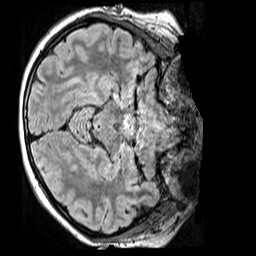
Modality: FLAIR
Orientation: axial
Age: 12
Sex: female
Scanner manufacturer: siemens
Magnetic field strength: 3 T
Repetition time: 5 s
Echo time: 0.388 s